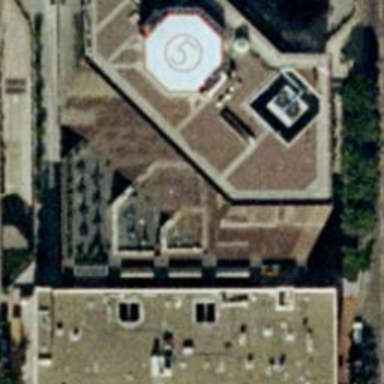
Many buildings are crowded together .